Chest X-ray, PA view. Patient: 24 years old, sex F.
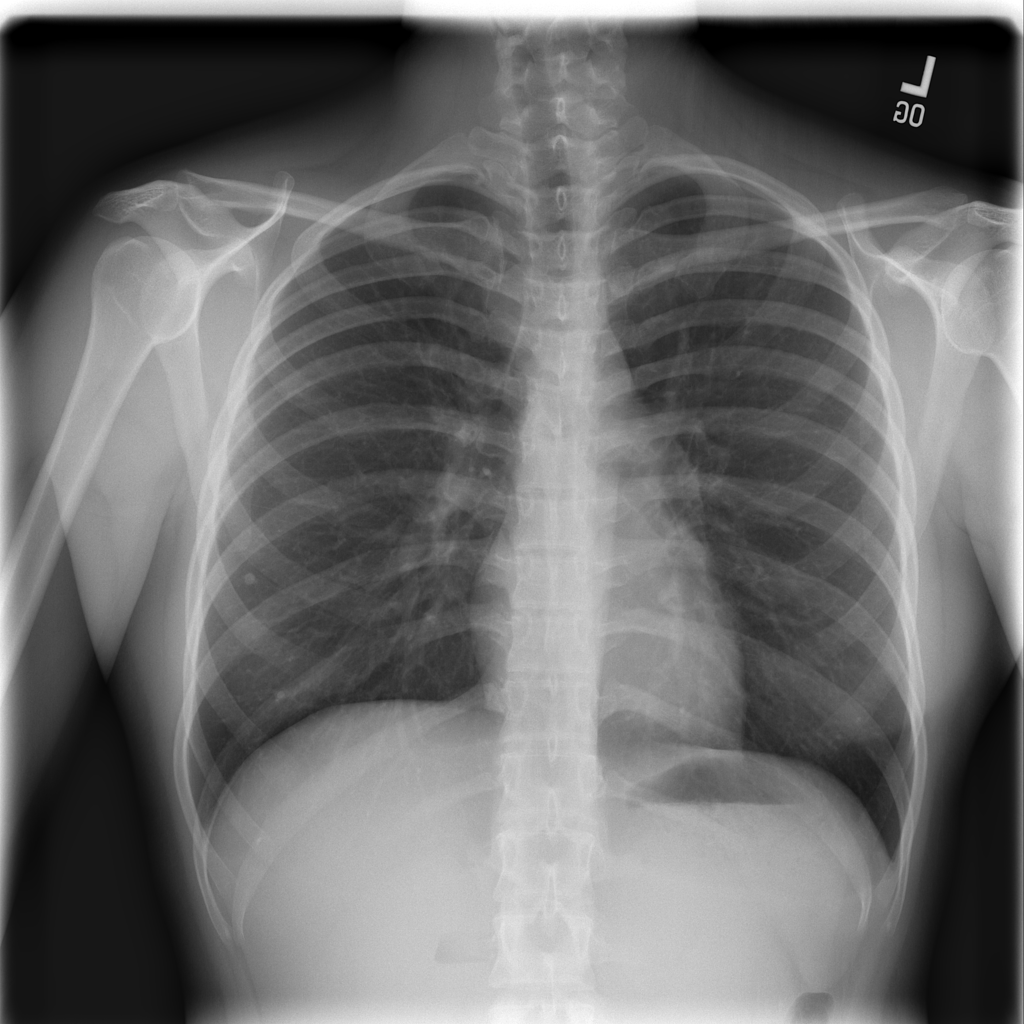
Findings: No Finding